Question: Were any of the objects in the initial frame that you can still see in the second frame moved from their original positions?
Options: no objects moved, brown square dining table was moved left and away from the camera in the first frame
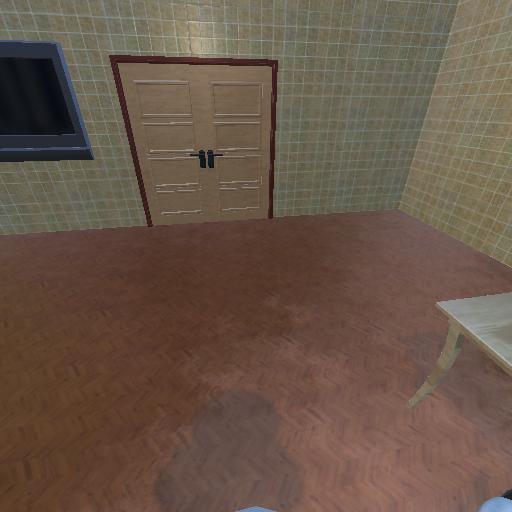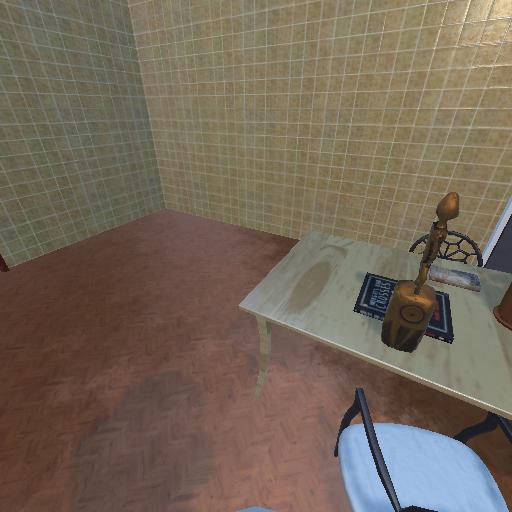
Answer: no objects moved